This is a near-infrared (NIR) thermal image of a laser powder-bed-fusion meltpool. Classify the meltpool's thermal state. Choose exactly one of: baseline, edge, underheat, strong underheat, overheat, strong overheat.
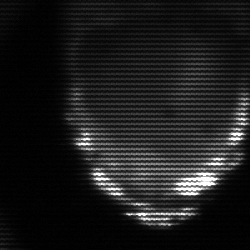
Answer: edge